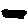
Label: bird